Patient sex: M
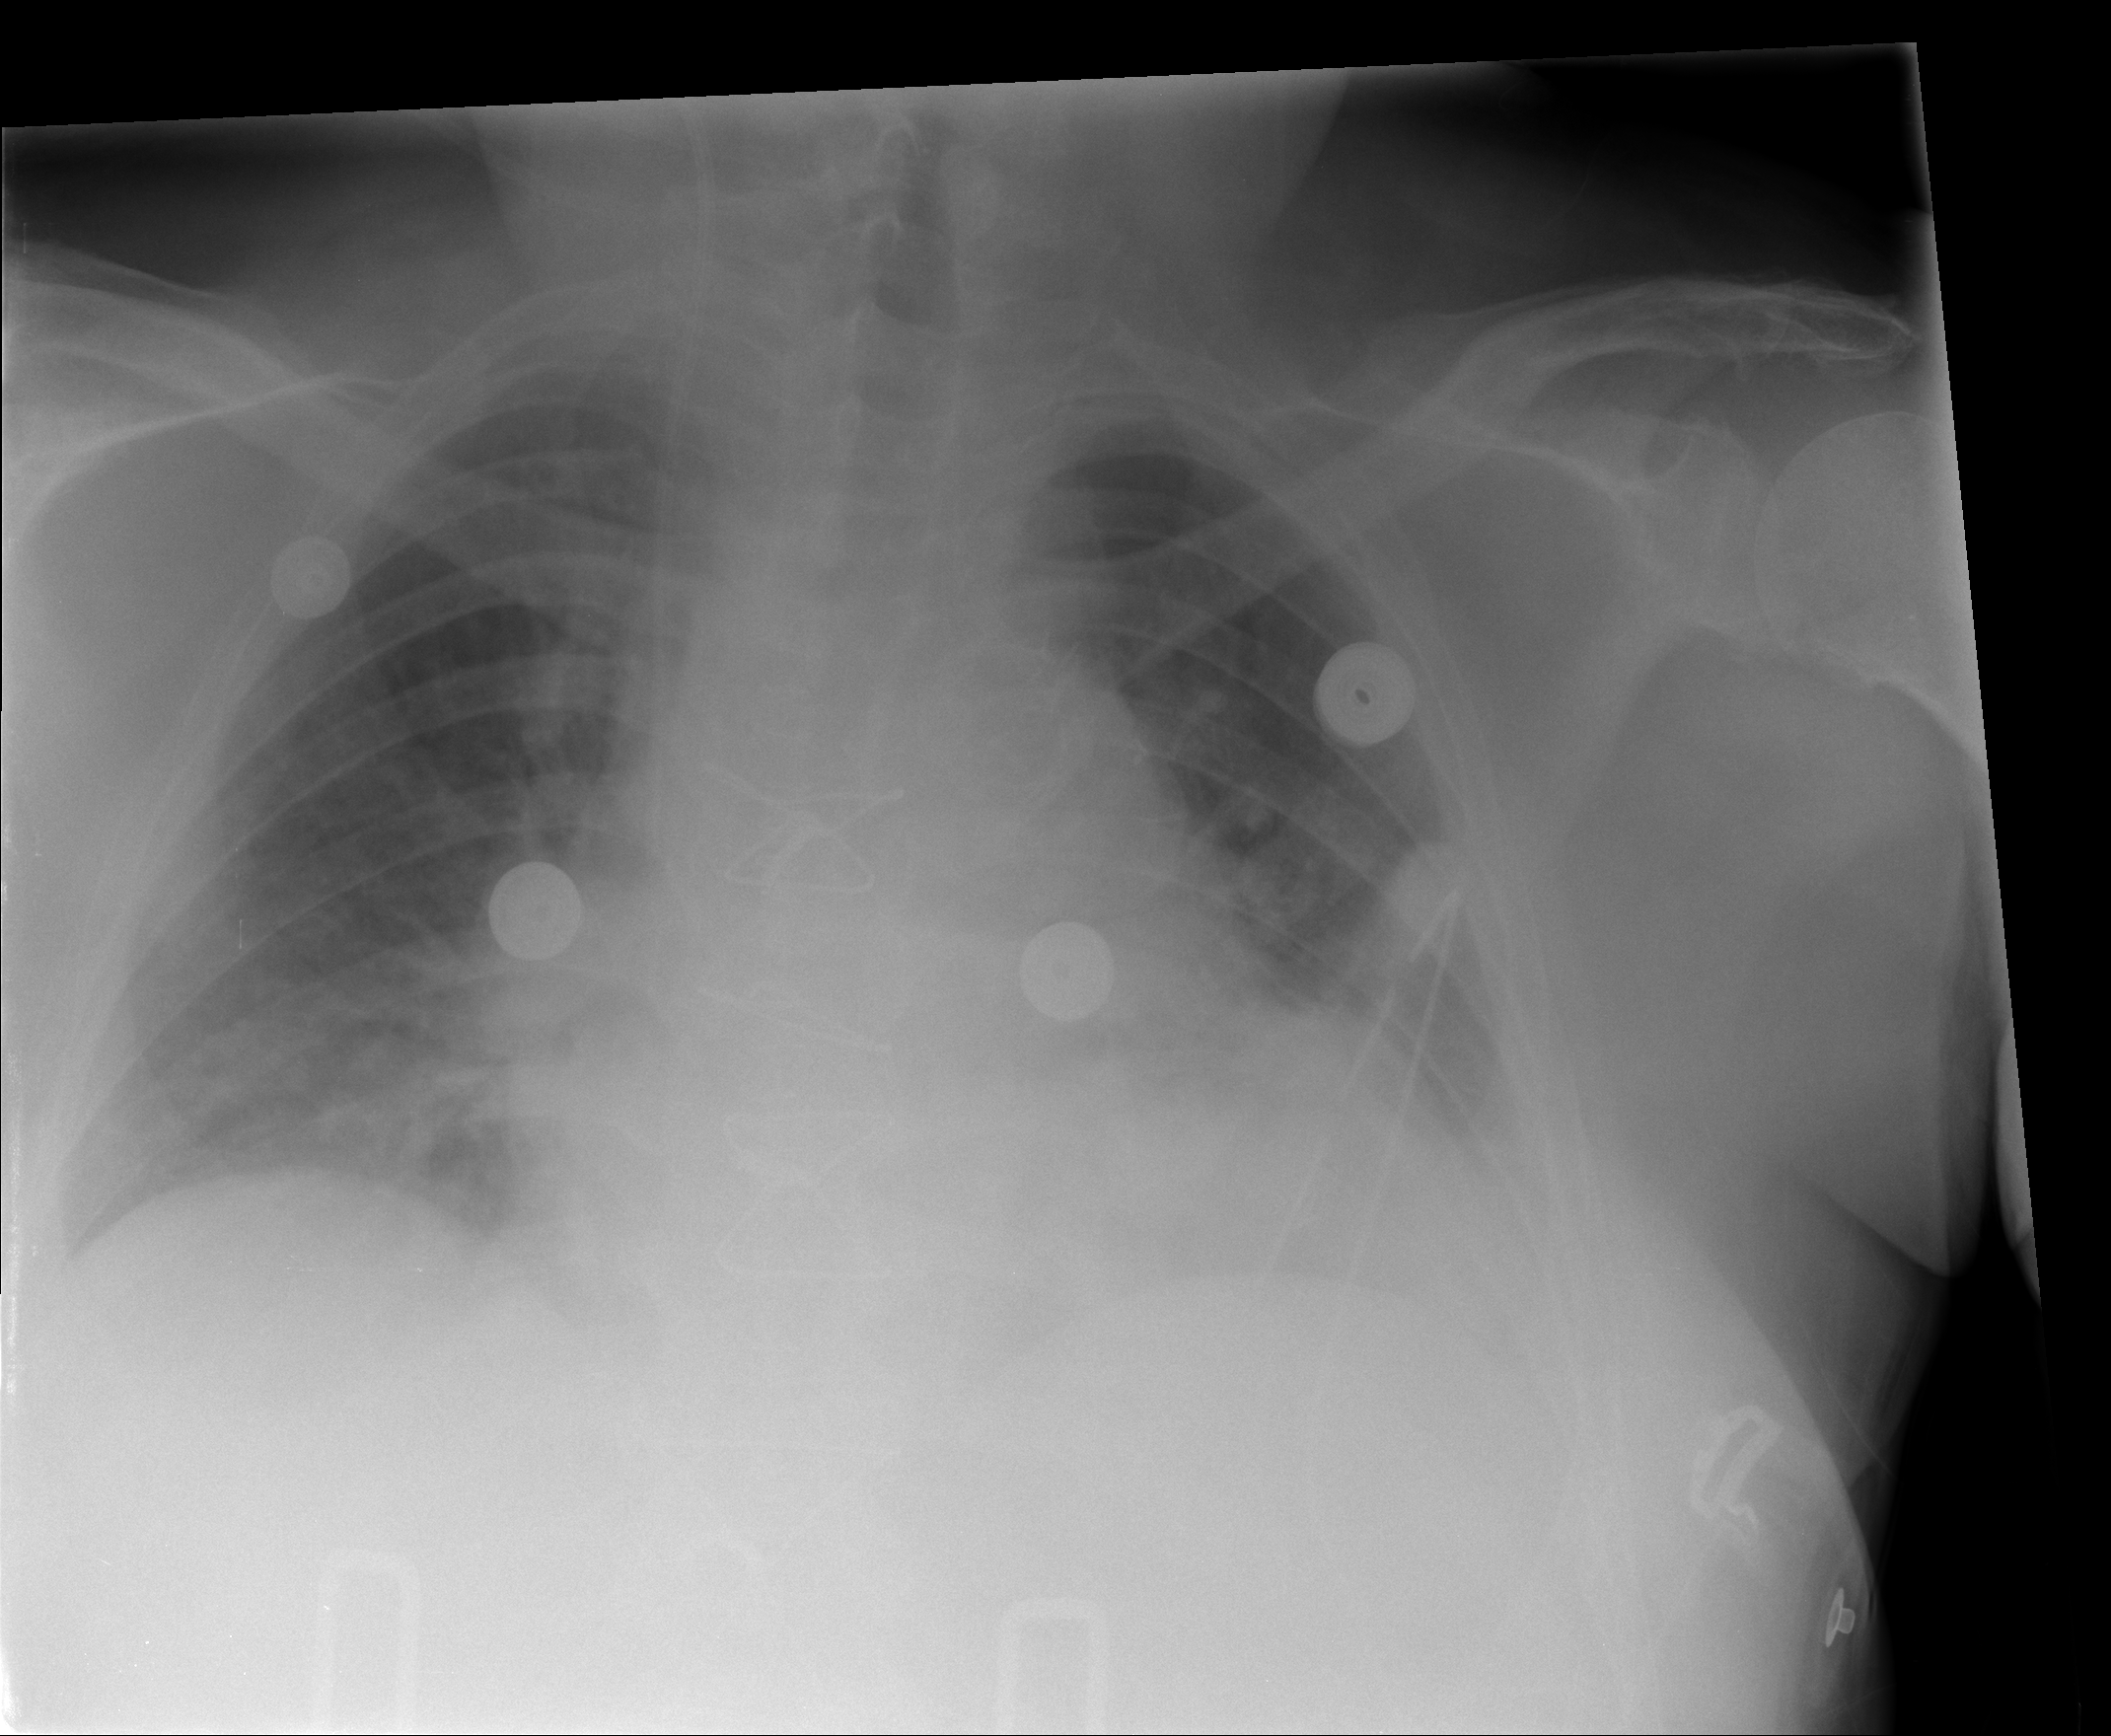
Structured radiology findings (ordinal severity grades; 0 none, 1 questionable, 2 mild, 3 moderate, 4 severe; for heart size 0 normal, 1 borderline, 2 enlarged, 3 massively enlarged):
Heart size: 2
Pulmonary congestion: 3
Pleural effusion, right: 2
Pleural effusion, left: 2
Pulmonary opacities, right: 2
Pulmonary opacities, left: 2
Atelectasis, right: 2
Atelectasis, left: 2